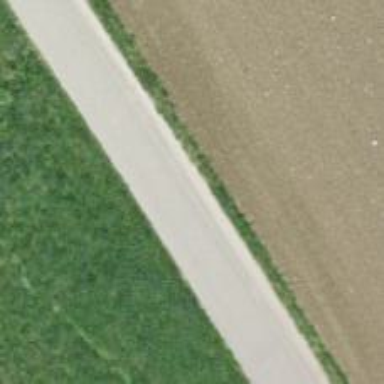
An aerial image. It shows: Asphalt track with grade1 tracktype.